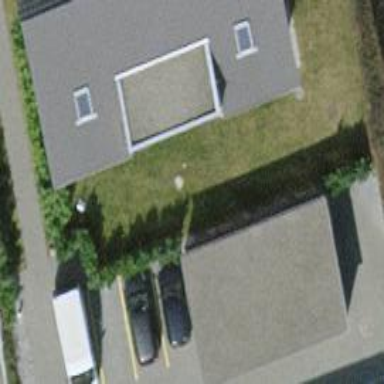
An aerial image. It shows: View of roof of building.